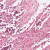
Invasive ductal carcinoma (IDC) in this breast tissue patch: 1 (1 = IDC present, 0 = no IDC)